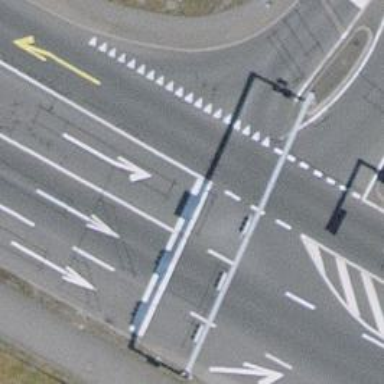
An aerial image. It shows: Road with traffic signals.